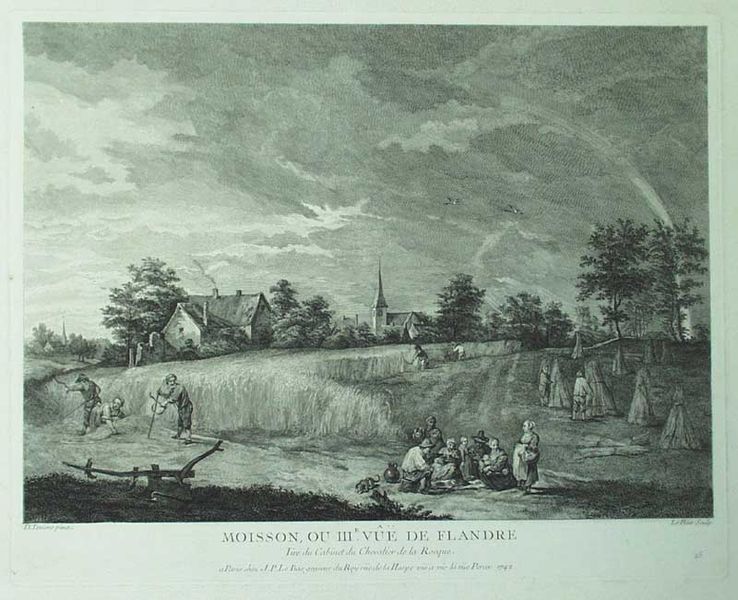
Titel: Moisson ou IIIe vue de Flandre
Künstler: Jacques-Philippe Lebas
Standort: Karlsruhe
Institution: Staatliche Kunsthalle Karlsruhe
Schlagwörter: dunkel, gewitter, gruppe, himmel, mann, wolken, bäume, frauen, landschaft, menschen, sitzen, stadt, frau, licht, männer, schwarz, stroh, weiss, zeichnung, dach, haus, weg, wolke, party, niederlande, feld, häuser, vögel, weide, hütte, kirche, qualm, rauch, schleifen, arbeit, bauern, boot, kamin, landleben, schornstein, turm, krug, bewölkt, schrift, ruhe, ruhen, genremalerei, fischer, acker, ernte, garben, getreide, heu, heuernte, korn, mittag, weizen, dorf, grafik, graphik, idylle, pause, rast, französisch, romantik, unwetter, essen, bauer, regen, scheune, gerät, druck, schwarz-weiss, druckgrafik, radierung, stich, text, gehöft, landwirtschaft, ähren, kupferstich, pflug, garn, sense, kriche, regenbogen, heugarben, flandern, vesper, dorg, mähen, sensen, geräte, getreideernte, roggen, beisammen, r, moisson, moissonb, #heu